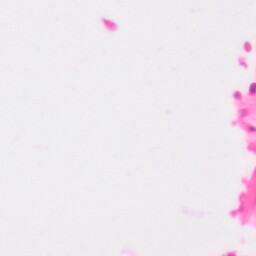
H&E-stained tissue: Colon